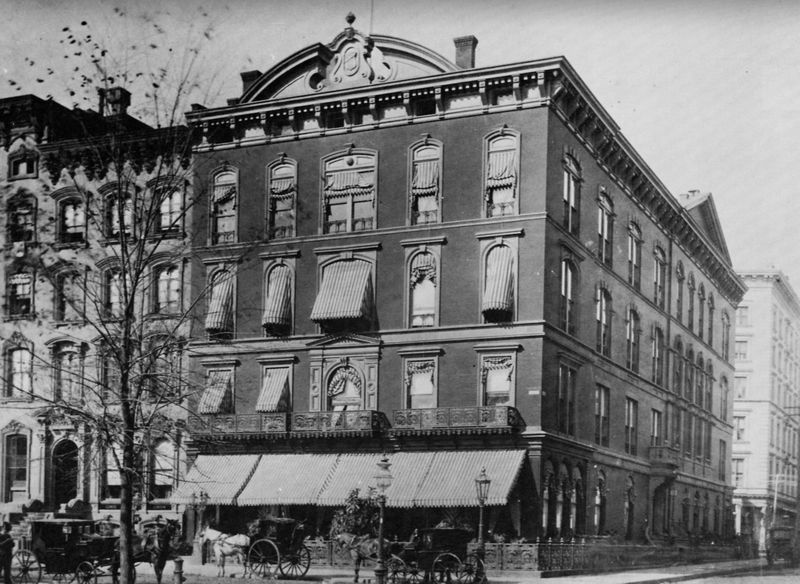
Titel: Delmonicos
Künstler: Amerikanischer Photograph
Schlagwörter: äste, fenster, laterne, schwarz, strasse, weiss, haus, pferde, balkon, fassade, kutsche, kutschen, balkone, foto, fotografie, bürgersteig, photo, historismus, korbbogen, dachrinne, markise, traufe, grand hotel, bürgerhaus, 19. jahrhundert, straßenöaterne